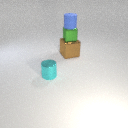
small blue rubber cylinder above small green metal cube